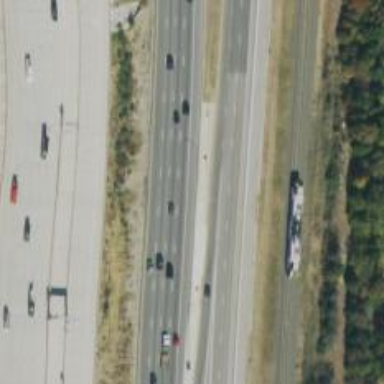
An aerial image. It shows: Asphalt motorway link.